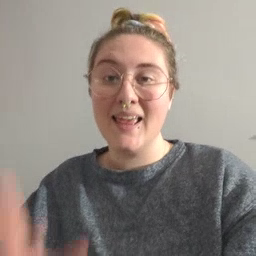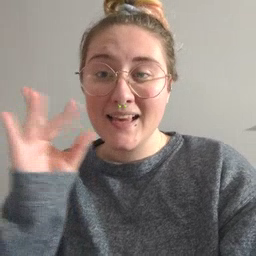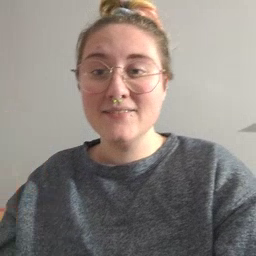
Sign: kitty